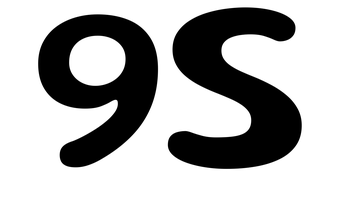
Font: Gluten_Medium